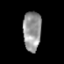
Tissue: prostate
Cell type: T cells
Senescence score: 0.7947
Nuclear area (px): 709
Mean DAPI intensity: 149.017